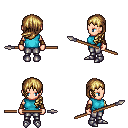
a pixel art fantasy rpg character, female body template, human, light skin, teal sleeveless shirt, metal pants, blonde left-swept hairstyle, cloth bracers, metal boots, spear, four views (front, back, left, right), 2x2 character sprite sheet, small pixel art, hard edges, no anti-aliasing